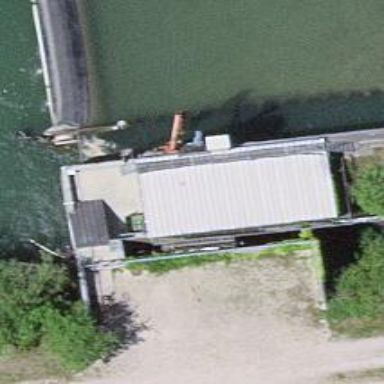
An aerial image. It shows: Hydro power generator.